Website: lowes
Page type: customer-info-address
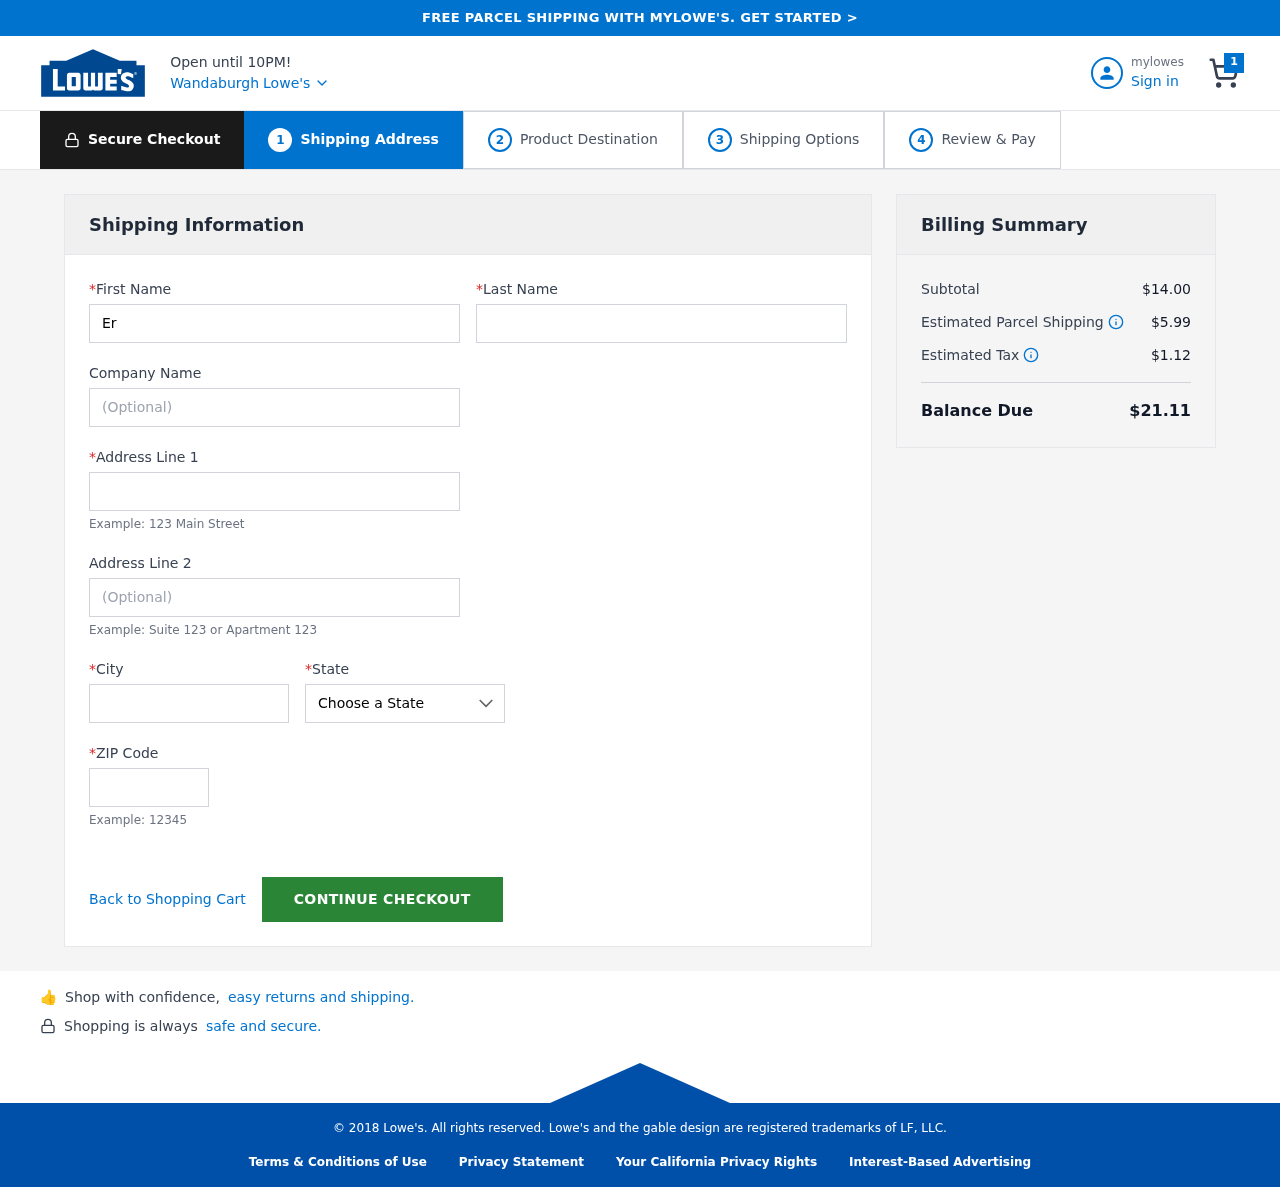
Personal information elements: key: PII_CITY
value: Wandaburgh
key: PII_FIRSTNAME
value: Eric
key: PII_LASTNAME
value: Bullock
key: PII_POSTCODE
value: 89450
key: PII_STATE
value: Massachusetts
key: PII_STREET
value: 4852 Elizabeth Station
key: PII_STREET2
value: Suite 971
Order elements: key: ORDER_NUM_ITEMS
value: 1
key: ORDER_SUBTOTAL
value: $14.00
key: ORDER_SHIPPING_COST
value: $5.99
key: ORDER_TAX
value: $1.12
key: ORDER_TOTAL
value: $21.11